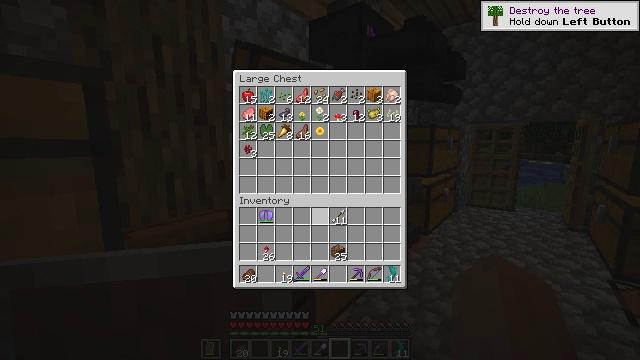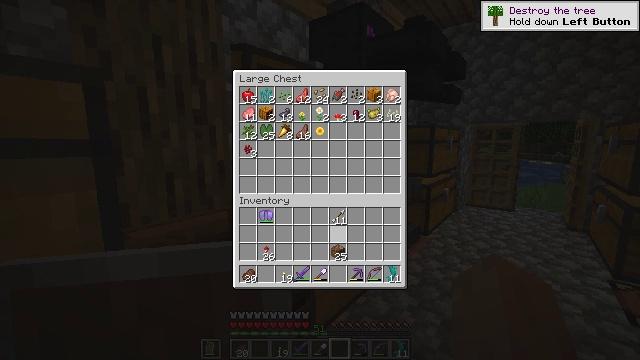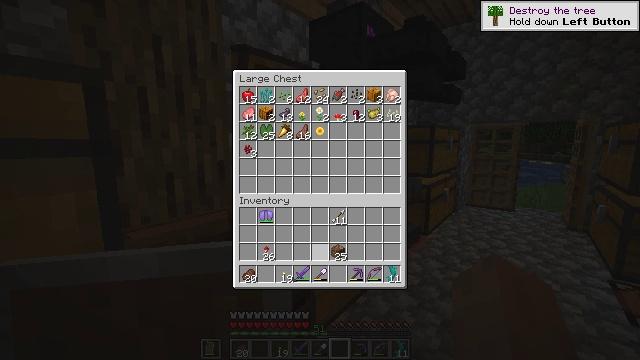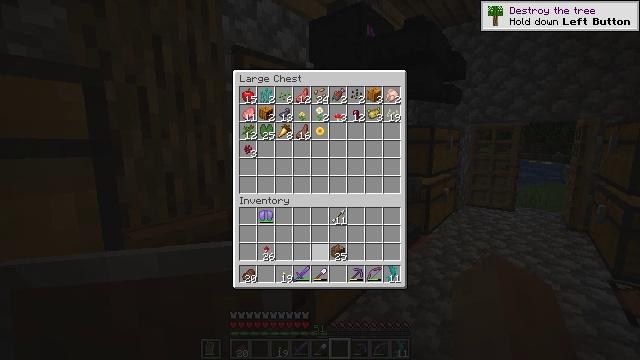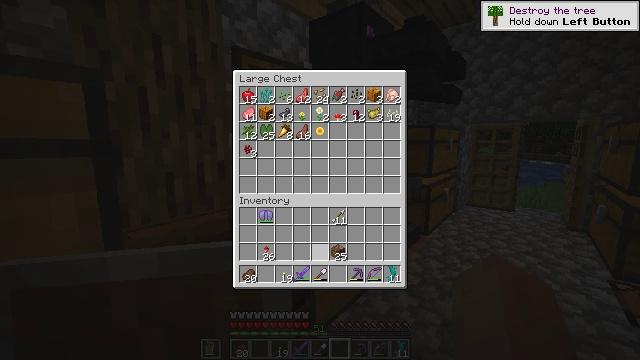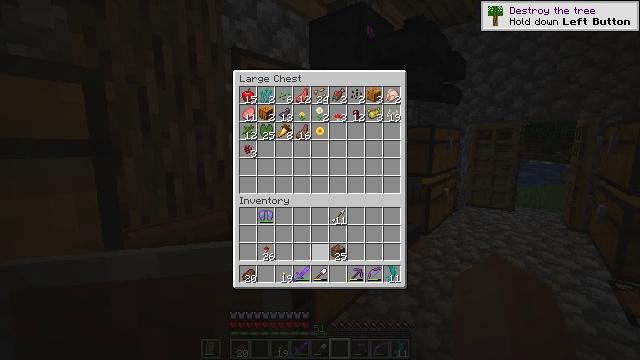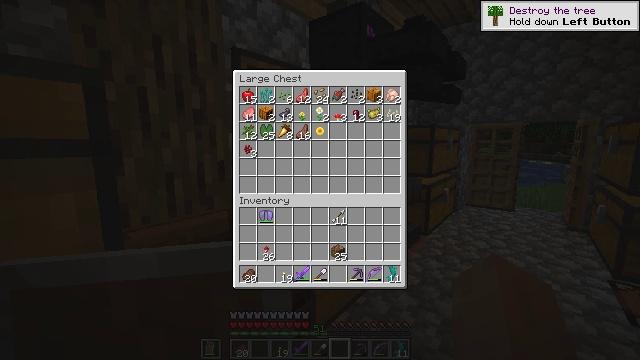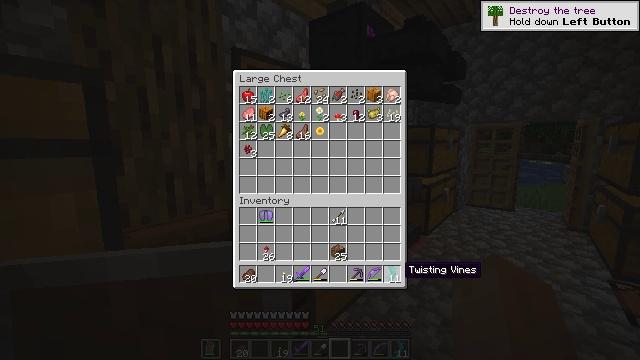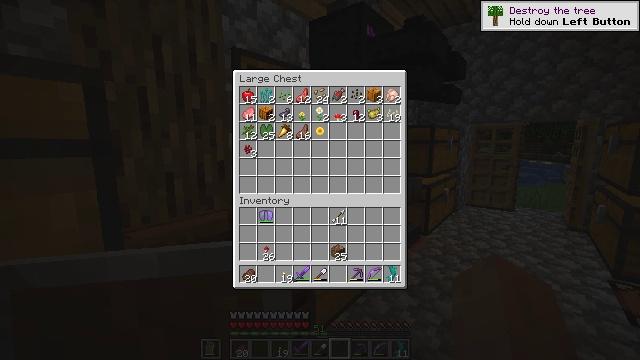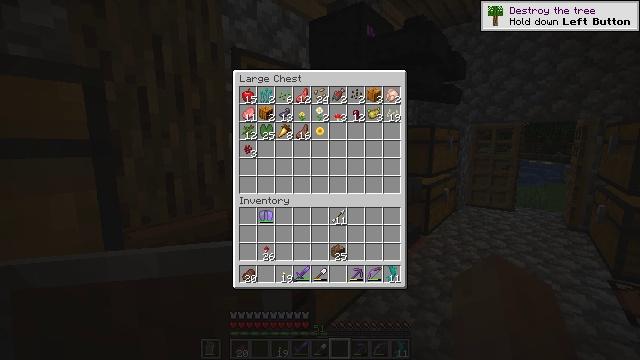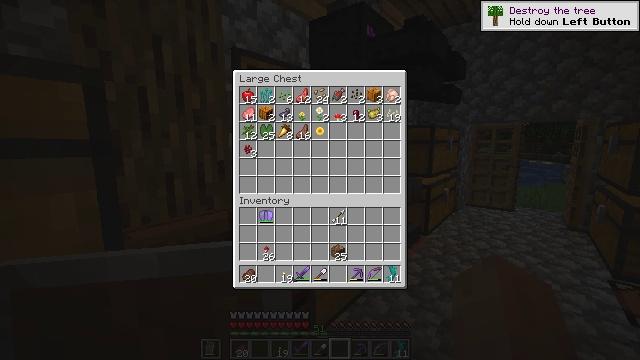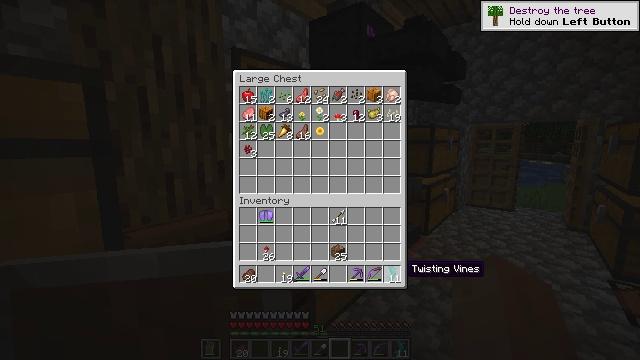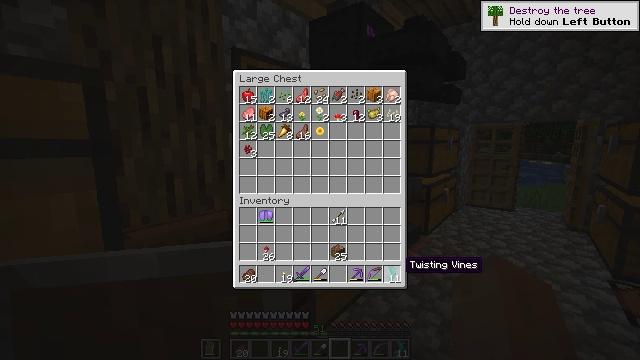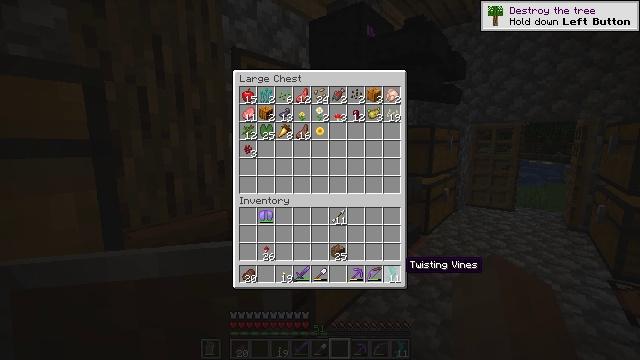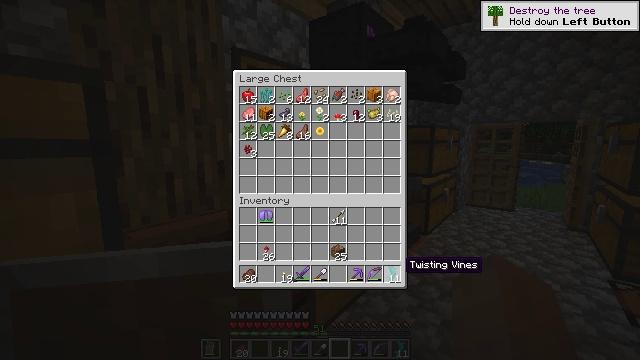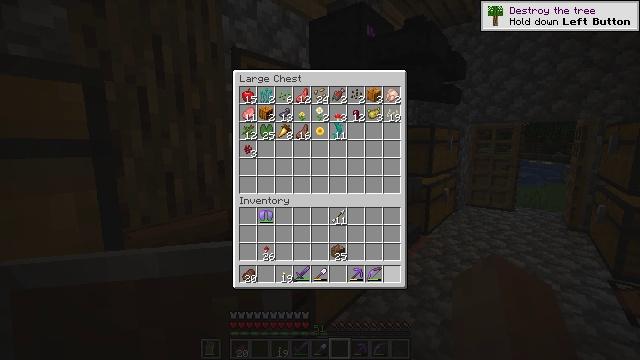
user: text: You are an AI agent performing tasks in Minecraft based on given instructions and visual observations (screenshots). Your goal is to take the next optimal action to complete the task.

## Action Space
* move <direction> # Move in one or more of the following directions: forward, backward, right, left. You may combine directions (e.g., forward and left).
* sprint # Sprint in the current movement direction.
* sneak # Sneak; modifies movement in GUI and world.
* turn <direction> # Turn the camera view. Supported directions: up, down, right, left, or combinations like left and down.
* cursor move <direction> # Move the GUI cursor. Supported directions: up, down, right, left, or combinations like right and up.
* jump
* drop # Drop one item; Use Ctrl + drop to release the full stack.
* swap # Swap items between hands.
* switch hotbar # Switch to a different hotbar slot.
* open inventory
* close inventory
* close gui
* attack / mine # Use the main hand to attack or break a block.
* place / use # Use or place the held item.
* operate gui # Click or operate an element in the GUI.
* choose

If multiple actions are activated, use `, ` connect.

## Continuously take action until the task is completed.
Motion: motion action
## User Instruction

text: Mine the shulker box.
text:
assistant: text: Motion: sneak, turn down
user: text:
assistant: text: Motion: sneak, turn down
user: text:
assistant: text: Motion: sneak
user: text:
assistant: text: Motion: sneak
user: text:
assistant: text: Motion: sneak
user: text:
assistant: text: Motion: sneak, turn right and down
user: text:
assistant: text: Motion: sneak, turn right and down
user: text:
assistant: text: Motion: sneak, turn right
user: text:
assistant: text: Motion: sneak
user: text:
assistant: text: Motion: sneak
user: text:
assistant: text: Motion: sneak, turn left and up
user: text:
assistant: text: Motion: sneak
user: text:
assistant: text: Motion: sneak
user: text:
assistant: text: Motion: sneak
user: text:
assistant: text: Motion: sneak, use / place
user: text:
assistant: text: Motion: sneak, use / place
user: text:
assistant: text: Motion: sneak
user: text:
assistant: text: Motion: sneak
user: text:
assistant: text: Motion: sneak
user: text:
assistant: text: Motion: sneak
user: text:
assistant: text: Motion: sneak, turn left, close inventory
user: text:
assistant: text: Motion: turn left and down, close inventory
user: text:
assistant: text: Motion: turn left and down
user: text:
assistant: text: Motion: turn left and down
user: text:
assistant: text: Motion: turn left and down
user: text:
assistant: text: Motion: turn left and down
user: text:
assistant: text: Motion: turn left
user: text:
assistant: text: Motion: turn left and down
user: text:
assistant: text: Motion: turn left and down
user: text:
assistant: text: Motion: turn left and down